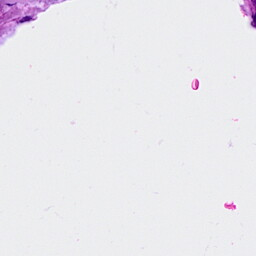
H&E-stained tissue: Breast